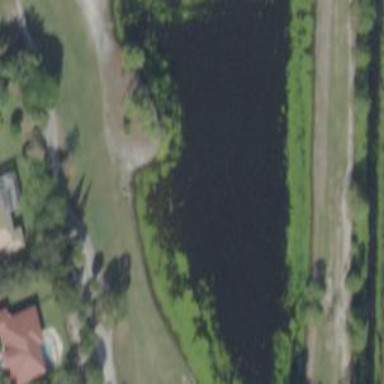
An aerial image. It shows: Water hazard on golf course.